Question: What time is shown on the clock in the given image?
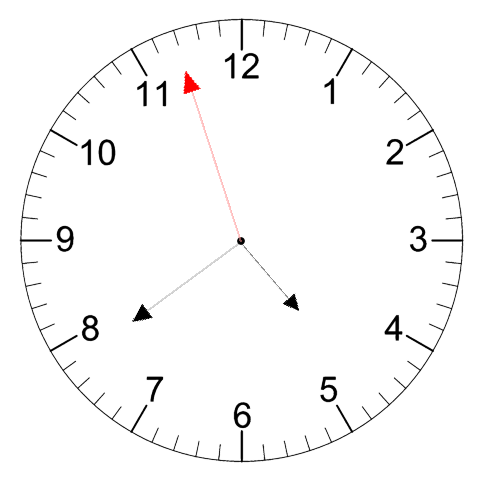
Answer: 04:38:57